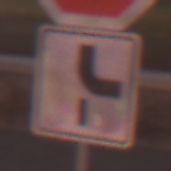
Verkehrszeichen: VerlaufVorfahrtsstrasse10
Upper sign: Stop
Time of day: SunriseSunset
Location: Outdoor (Urban)
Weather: PartlyCloudy
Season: NotSpecified
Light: Natural